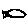
Label: fish